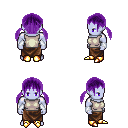
a pixel art fantasy rpg character, male body template, dark elf, purple skin, white sleeveless shirt, robe skirt, purple twin-tailed hairstyle, white cloth bracers, gold boots, four views (front, back, left, right), 2x2 character sprite sheet, small pixel art, hard edges, no anti-aliasing